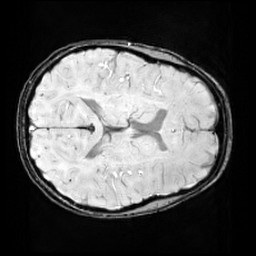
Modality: SWI
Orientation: axial
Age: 13
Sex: female
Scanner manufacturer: siemens
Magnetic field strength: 3 T
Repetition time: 0.027 s
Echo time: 0.02 s